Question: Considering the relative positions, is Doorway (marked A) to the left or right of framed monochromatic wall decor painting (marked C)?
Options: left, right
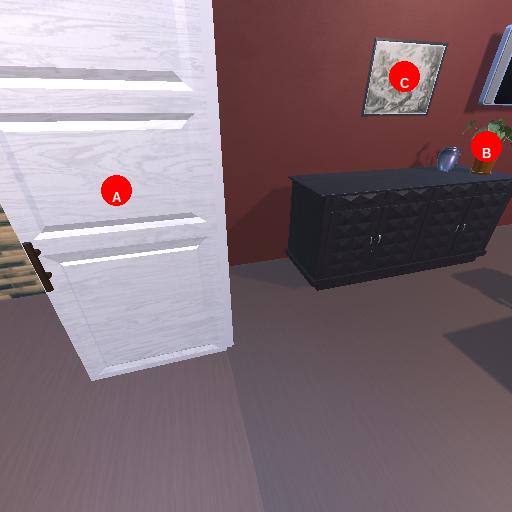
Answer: left